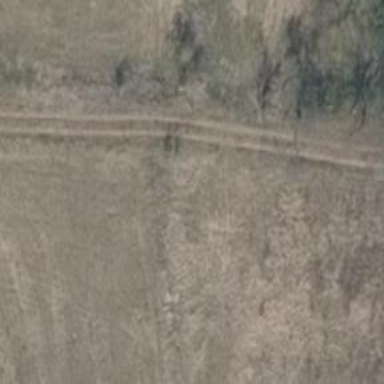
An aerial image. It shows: Grass track with grade 5 tracktype.